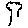
Label: tree